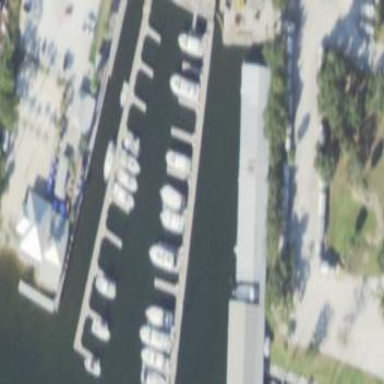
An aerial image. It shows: Marina on leisure land.